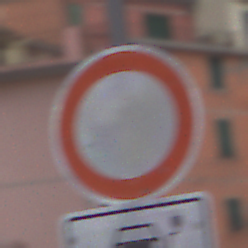
Verkehrszeichen: VerbotFahrzeugeAllerArt
Zusatzzeichen unten: MehrspurigeFahrzeugeFrei11
Umgebung: Outdoor, Urban
Tageszeit: Midday
Wetter: Overcast
Licht: Natural
Jahreszeit: NotSpecified
Kontrast: LowContrast